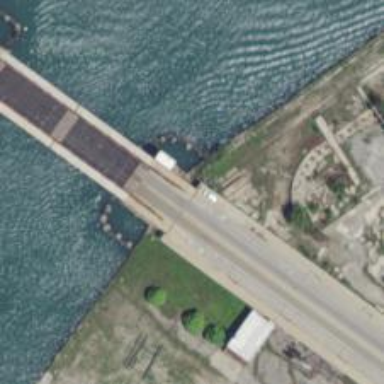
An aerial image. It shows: Bascule movable bridge on footway.